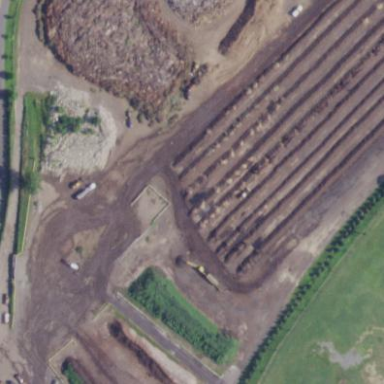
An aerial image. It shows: Recycling center for green waste located within landfill area.